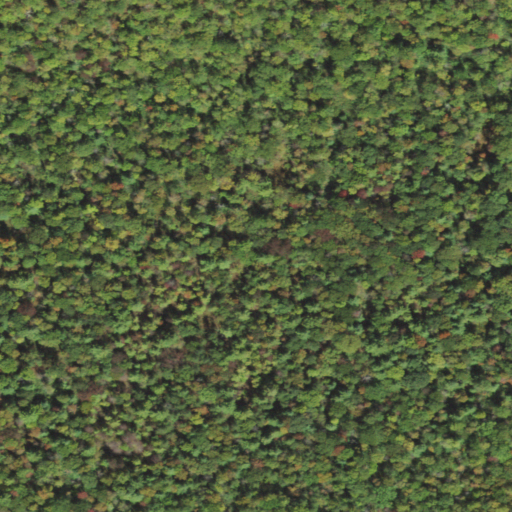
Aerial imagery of plain(s) in Pennsylvania named Cranberry Flat containing deciduous forest, mixed forest, evergreen forest, and woody wetlands